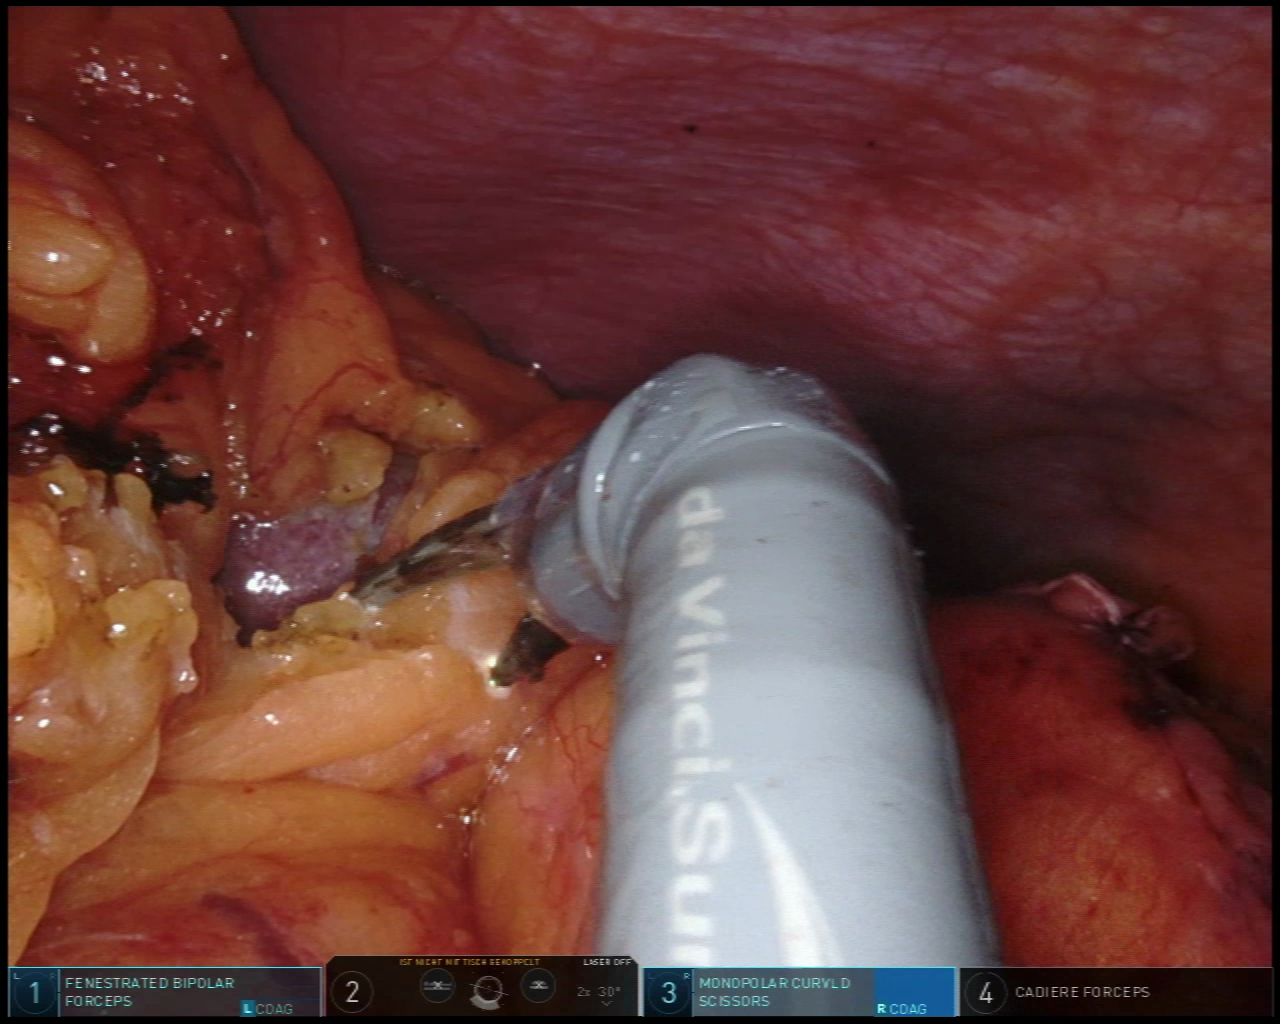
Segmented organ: spleen
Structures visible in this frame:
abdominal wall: yes
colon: no
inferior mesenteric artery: no
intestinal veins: no
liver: no
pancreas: no
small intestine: no
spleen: yes
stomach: no
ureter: no
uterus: no
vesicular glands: no